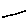
Label: line